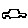
Label: car